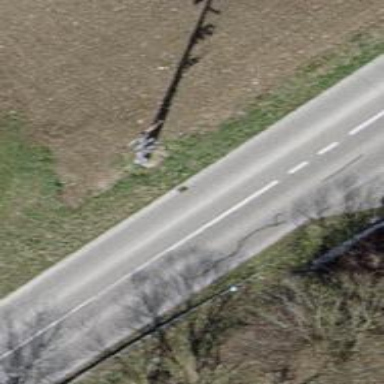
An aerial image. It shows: Minor power line.